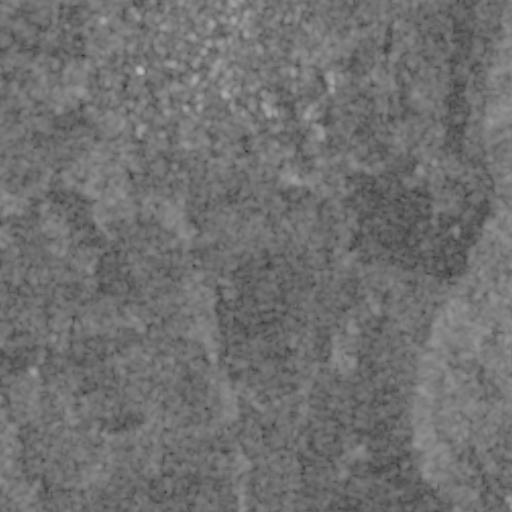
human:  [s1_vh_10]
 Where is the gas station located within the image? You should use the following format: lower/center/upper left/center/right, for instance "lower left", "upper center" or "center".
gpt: The gas station is located in the upper center of the image.
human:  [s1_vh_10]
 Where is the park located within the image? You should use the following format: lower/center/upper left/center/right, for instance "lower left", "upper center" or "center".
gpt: The park is located in the upper of the image.
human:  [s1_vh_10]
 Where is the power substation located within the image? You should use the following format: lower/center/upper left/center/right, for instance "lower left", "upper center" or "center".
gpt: The power substation is located in the upper center of the image.
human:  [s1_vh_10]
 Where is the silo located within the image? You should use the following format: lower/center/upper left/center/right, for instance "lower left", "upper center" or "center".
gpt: The silo is located in the upper center of the image.
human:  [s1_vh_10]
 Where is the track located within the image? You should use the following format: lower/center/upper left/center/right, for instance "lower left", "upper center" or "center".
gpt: The track is located in the upper center of the image.
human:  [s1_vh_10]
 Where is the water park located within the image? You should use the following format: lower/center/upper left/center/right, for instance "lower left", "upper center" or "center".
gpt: The water park is located in the upper left of the image.
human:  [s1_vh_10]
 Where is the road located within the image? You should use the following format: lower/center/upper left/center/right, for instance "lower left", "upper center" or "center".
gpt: There is no road in the image.

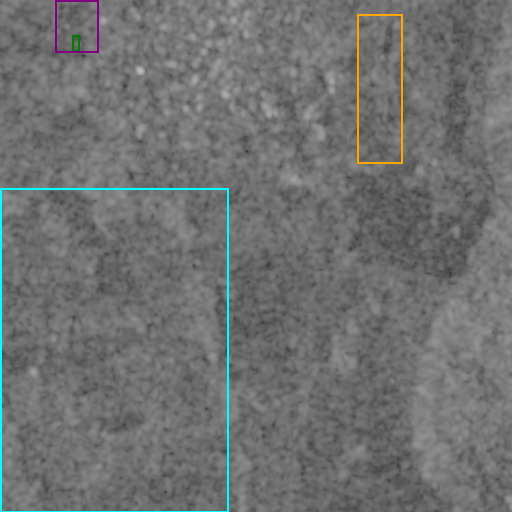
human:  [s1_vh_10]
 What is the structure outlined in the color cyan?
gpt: The structure outlined in cyan is a crop field.
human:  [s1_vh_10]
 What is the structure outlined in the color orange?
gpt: The structure outlined in orange is a park.
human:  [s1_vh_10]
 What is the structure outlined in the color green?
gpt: The structure outlined in green is a parking lot.
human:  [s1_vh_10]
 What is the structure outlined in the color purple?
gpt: The structure outlined in purple is a water park.
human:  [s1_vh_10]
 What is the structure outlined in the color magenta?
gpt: There is no magenta outline.